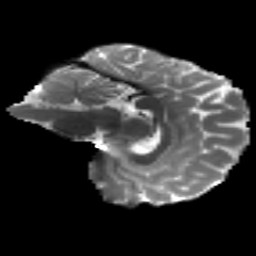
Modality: T2w
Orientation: sagittal
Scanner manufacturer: siemens
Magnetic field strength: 3 T
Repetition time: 4.16 s
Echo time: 0.0806 s